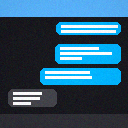
Screen state: on